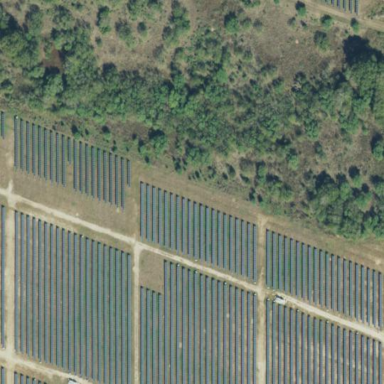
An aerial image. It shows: Solar power generator using photovoltaic panels.